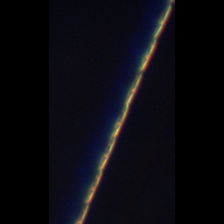
Taxon: Psuedo-nitzschia
Group: Diatoms